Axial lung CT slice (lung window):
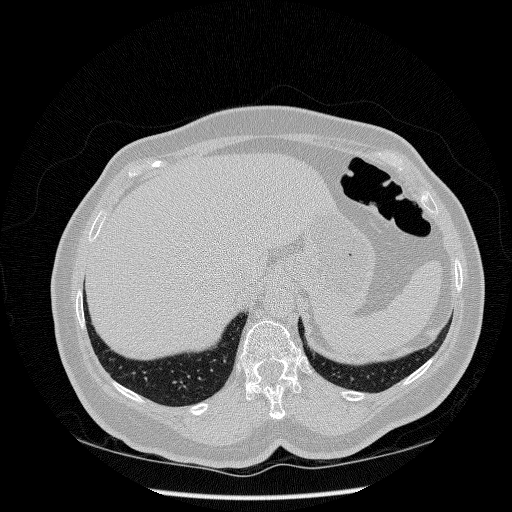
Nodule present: no